Field crop: maize
Growth stage: 2
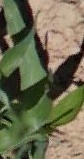
Species: maize